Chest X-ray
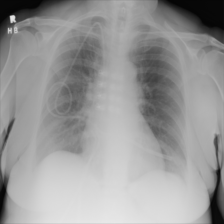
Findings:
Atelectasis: negative
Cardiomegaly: positive
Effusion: negative
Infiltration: positive
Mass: negative
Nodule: negative
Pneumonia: negative
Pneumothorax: negative
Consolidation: negative
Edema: negative
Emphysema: negative
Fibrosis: negative
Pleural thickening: negative
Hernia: negative